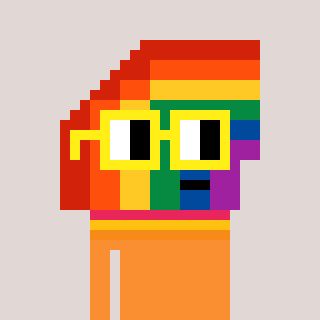
a pixel art character with square yellow glasses, a rainbow-shaped head and a orange-colored body on a warm background